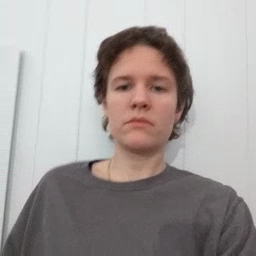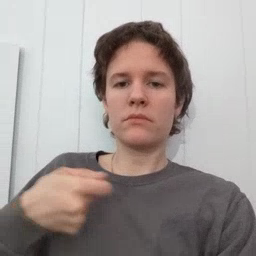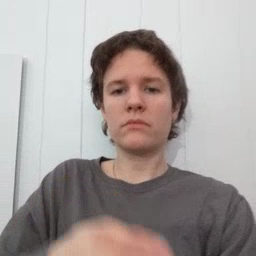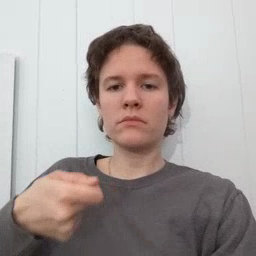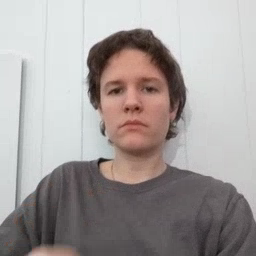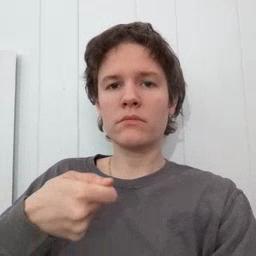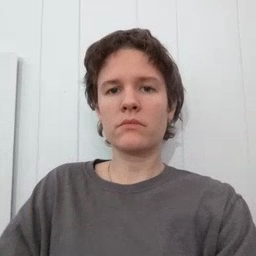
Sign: vacuum